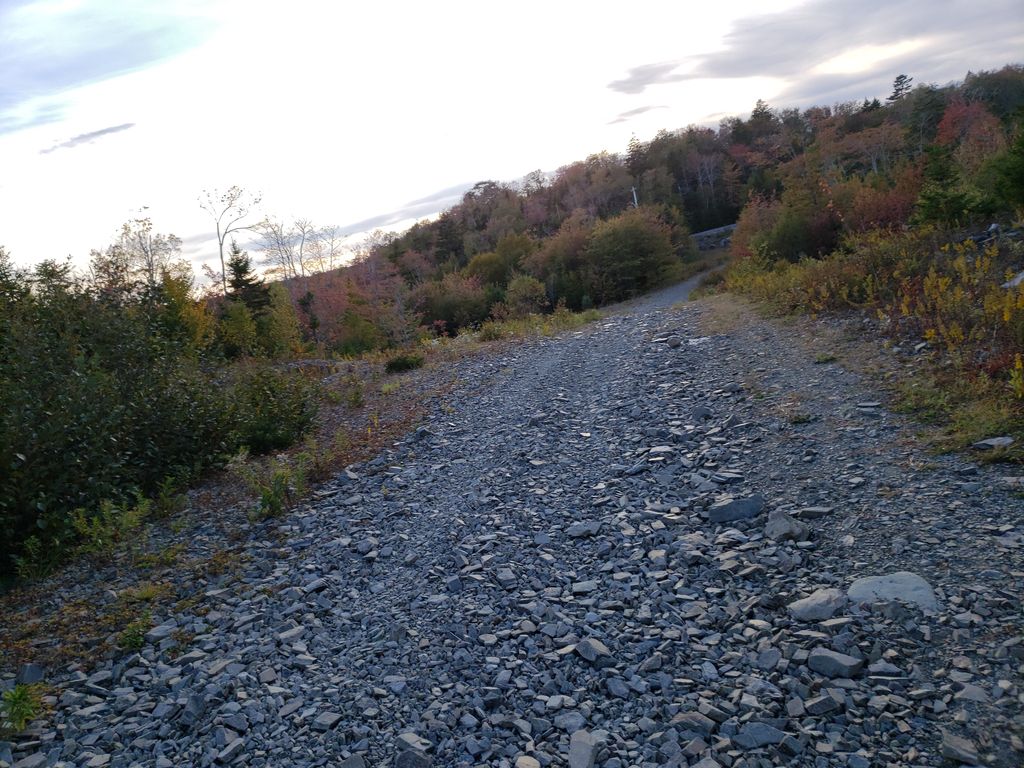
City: halifax